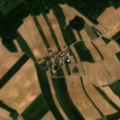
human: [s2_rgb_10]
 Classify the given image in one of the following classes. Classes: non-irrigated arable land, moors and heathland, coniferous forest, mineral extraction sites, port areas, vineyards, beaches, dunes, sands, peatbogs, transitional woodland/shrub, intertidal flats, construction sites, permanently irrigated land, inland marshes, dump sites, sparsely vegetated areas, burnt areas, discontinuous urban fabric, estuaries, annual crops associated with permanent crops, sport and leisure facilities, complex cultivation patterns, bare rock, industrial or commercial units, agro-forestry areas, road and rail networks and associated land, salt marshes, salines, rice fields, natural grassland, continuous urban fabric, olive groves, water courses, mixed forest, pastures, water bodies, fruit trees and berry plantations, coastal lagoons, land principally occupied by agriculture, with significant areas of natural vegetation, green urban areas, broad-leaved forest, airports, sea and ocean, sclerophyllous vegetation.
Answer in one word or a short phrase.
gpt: non-irrigated arable land, land principally occupied by agriculture, with significant areas of natural vegetation, mixed forest